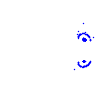
Particle: pion